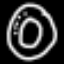
Label: donut